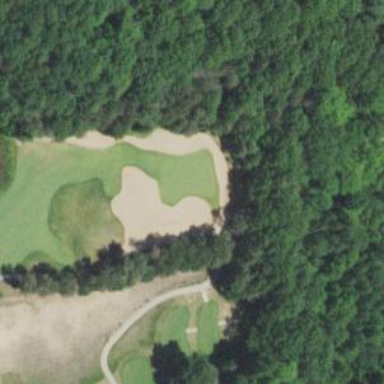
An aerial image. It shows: Golf hole.